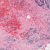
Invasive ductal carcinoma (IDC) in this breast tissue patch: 0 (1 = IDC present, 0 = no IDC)